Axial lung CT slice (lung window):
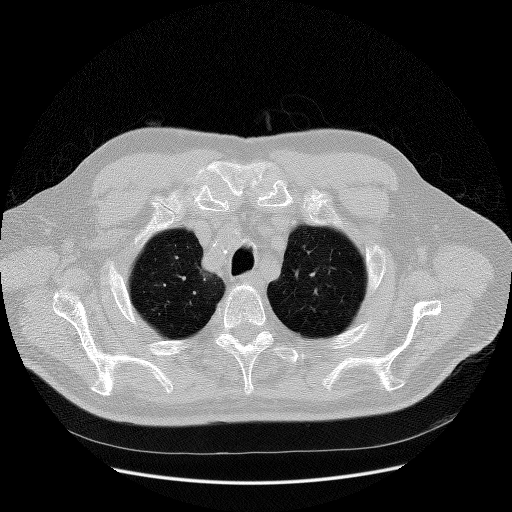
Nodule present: no